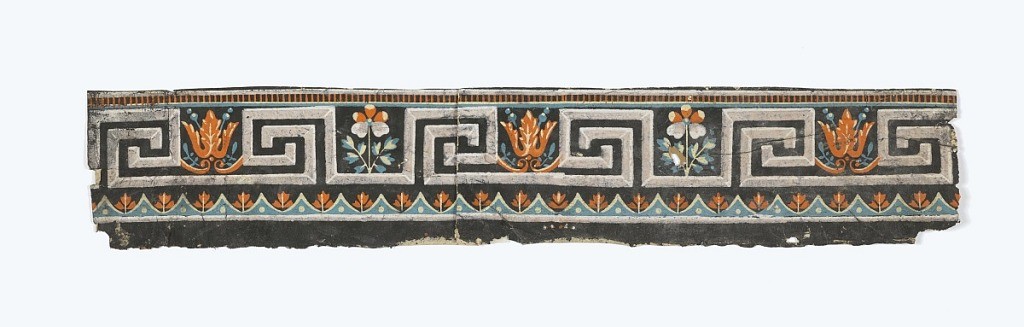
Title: Border
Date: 1795–1815
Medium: Block printed on handmade paper
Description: Band of Greek key motif interspersed with stylized floral motifs. Printed in black, white, green and orange.